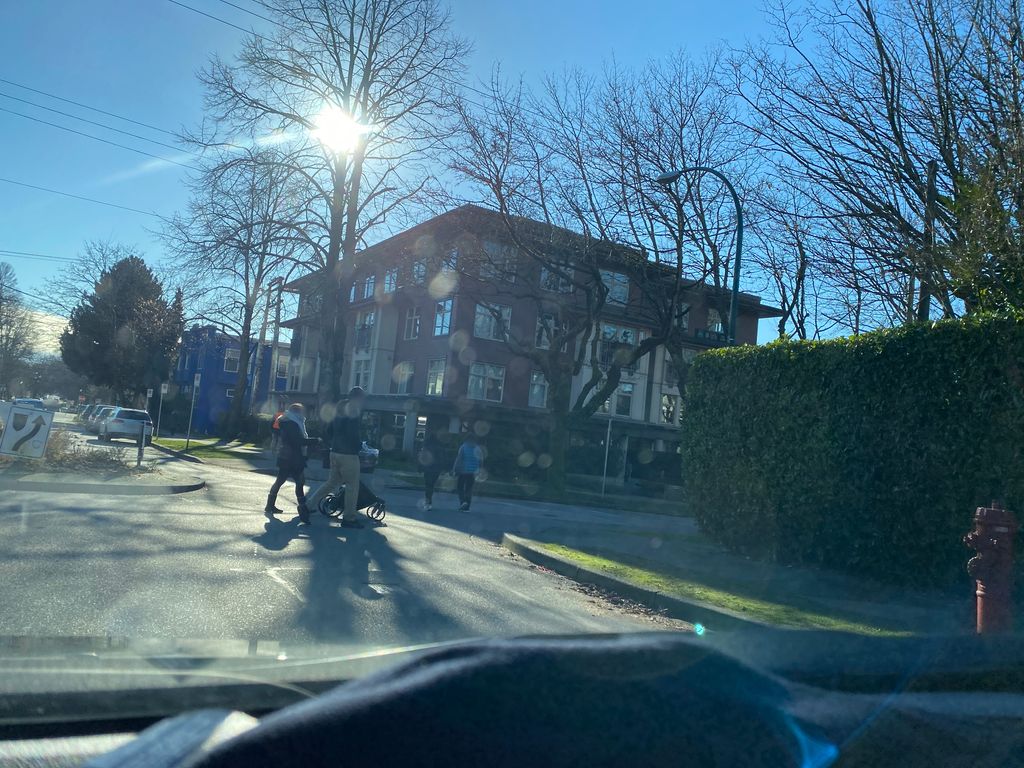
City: vancouver